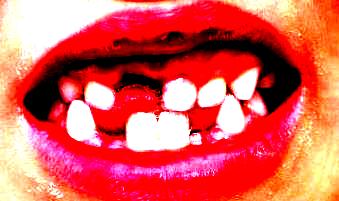
Condition: hypodontia